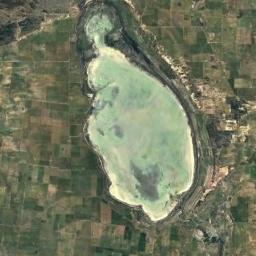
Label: lake